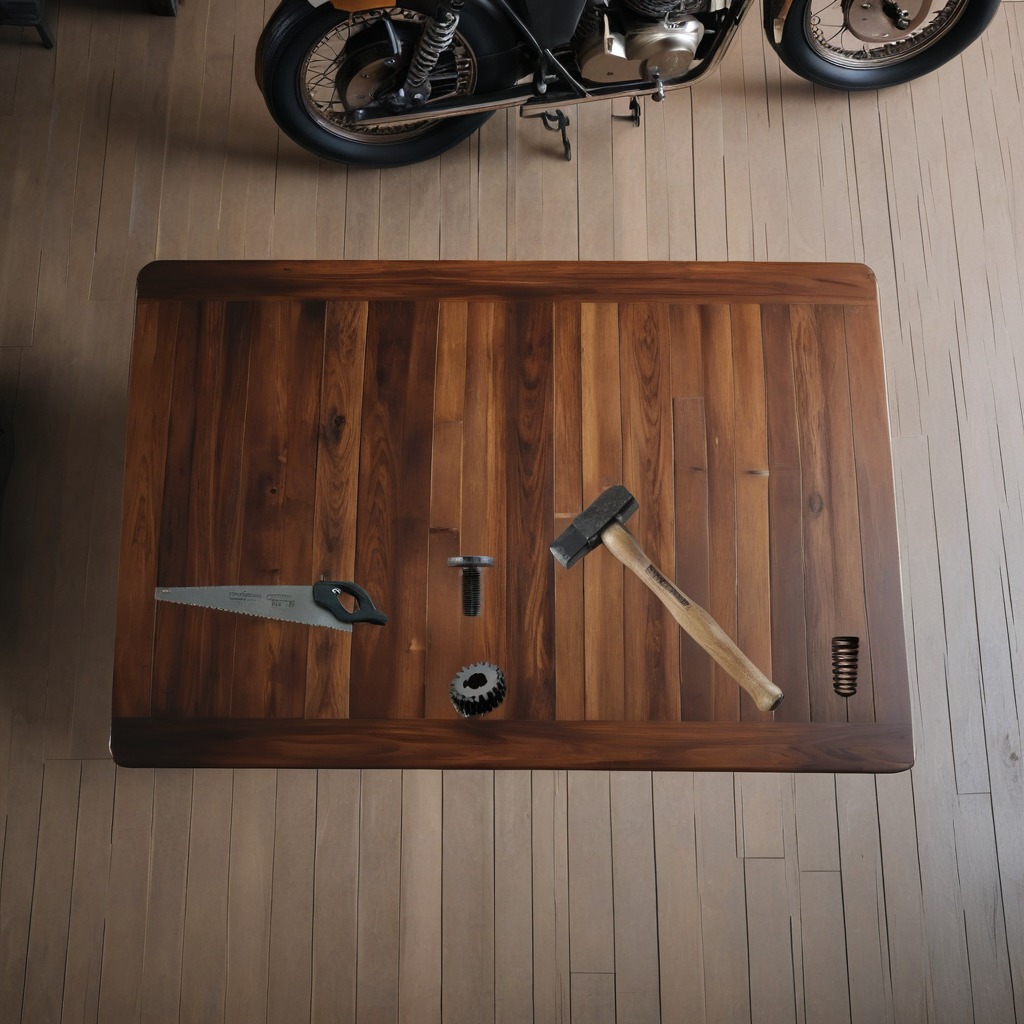
A gear with teeth and a hammer are lying on the wooden table.